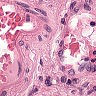
Metastatic tissue present: no